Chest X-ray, AP view. Patient: 26 years old, sex F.
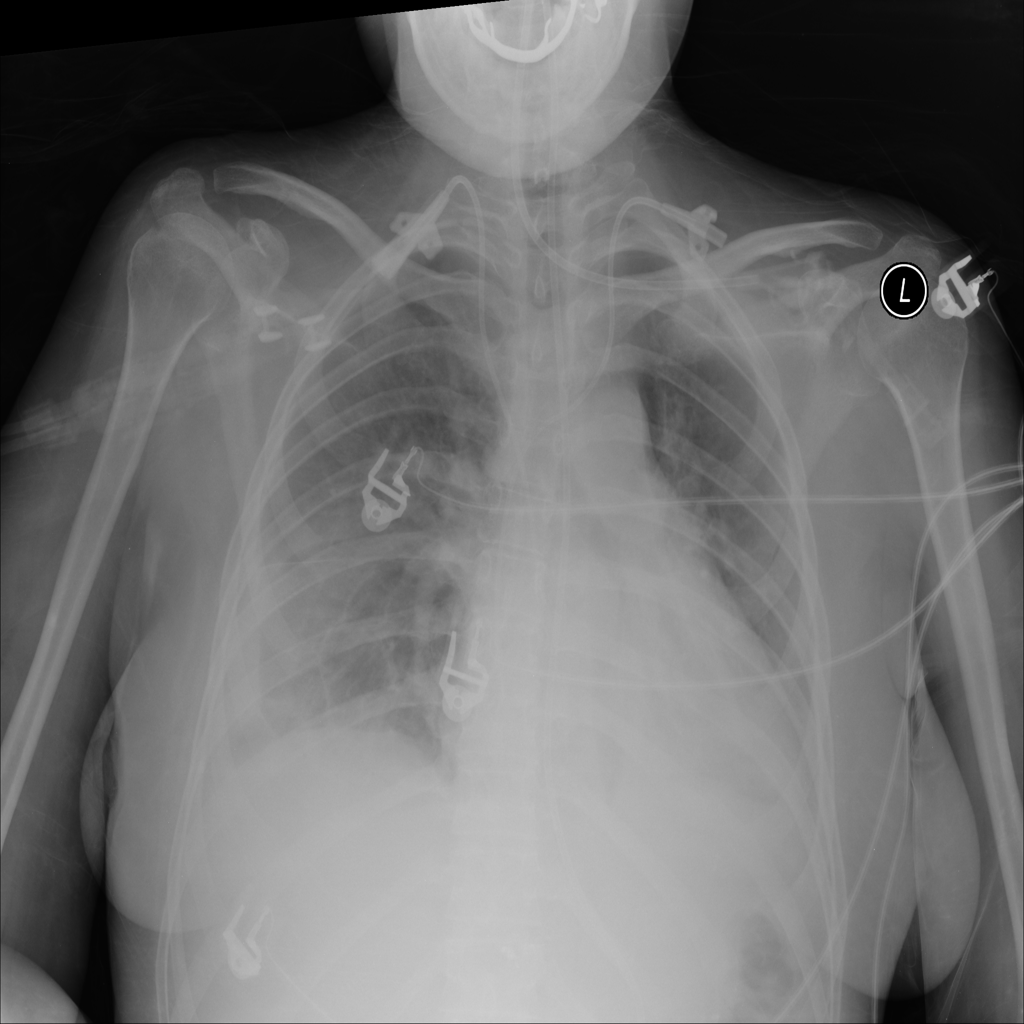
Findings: Edema, Effusion